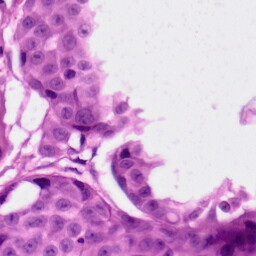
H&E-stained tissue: Skin